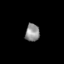
Tissue: skin
Cell type: Epithelial cells
Senescence score: 0.2603
Nuclear area (px): 244
Mean DAPI intensity: 143.607